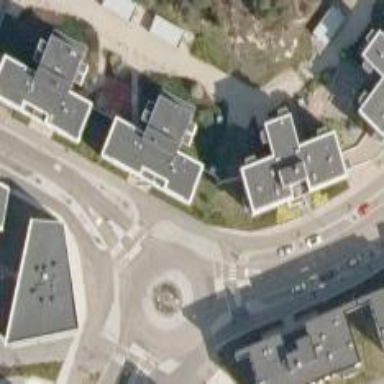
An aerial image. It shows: Uncontrolled crossing with pedestrian island.